Question: I want to create an item (a link) that will have inner shadows on both sides (left and right) and the rest of the item will be transparent.
It should look something like this:

The point is I don't know how wide my link will be so I need something like:
'''
background: url(left-shadow) left center;
background: url(right-shadow) right center;
'''
But for one element. Any ideas how to achieve that?
You guys are totally right about multiple backgrounds, but they're not supported even in IE8:
<URL>
So maybe something else? I forgot to mention that I want my solution to be working at least in IE8 (and would be perfect to see it working in IE7 also).
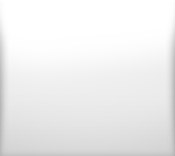
Answer: You are going to want to use the css "Sliding Doors" it adds a bit of markup overhead but will work nicely for this scenario until the CSS3 multiple background stuff becomes more widely supported.
You can read up on it here: <URL>